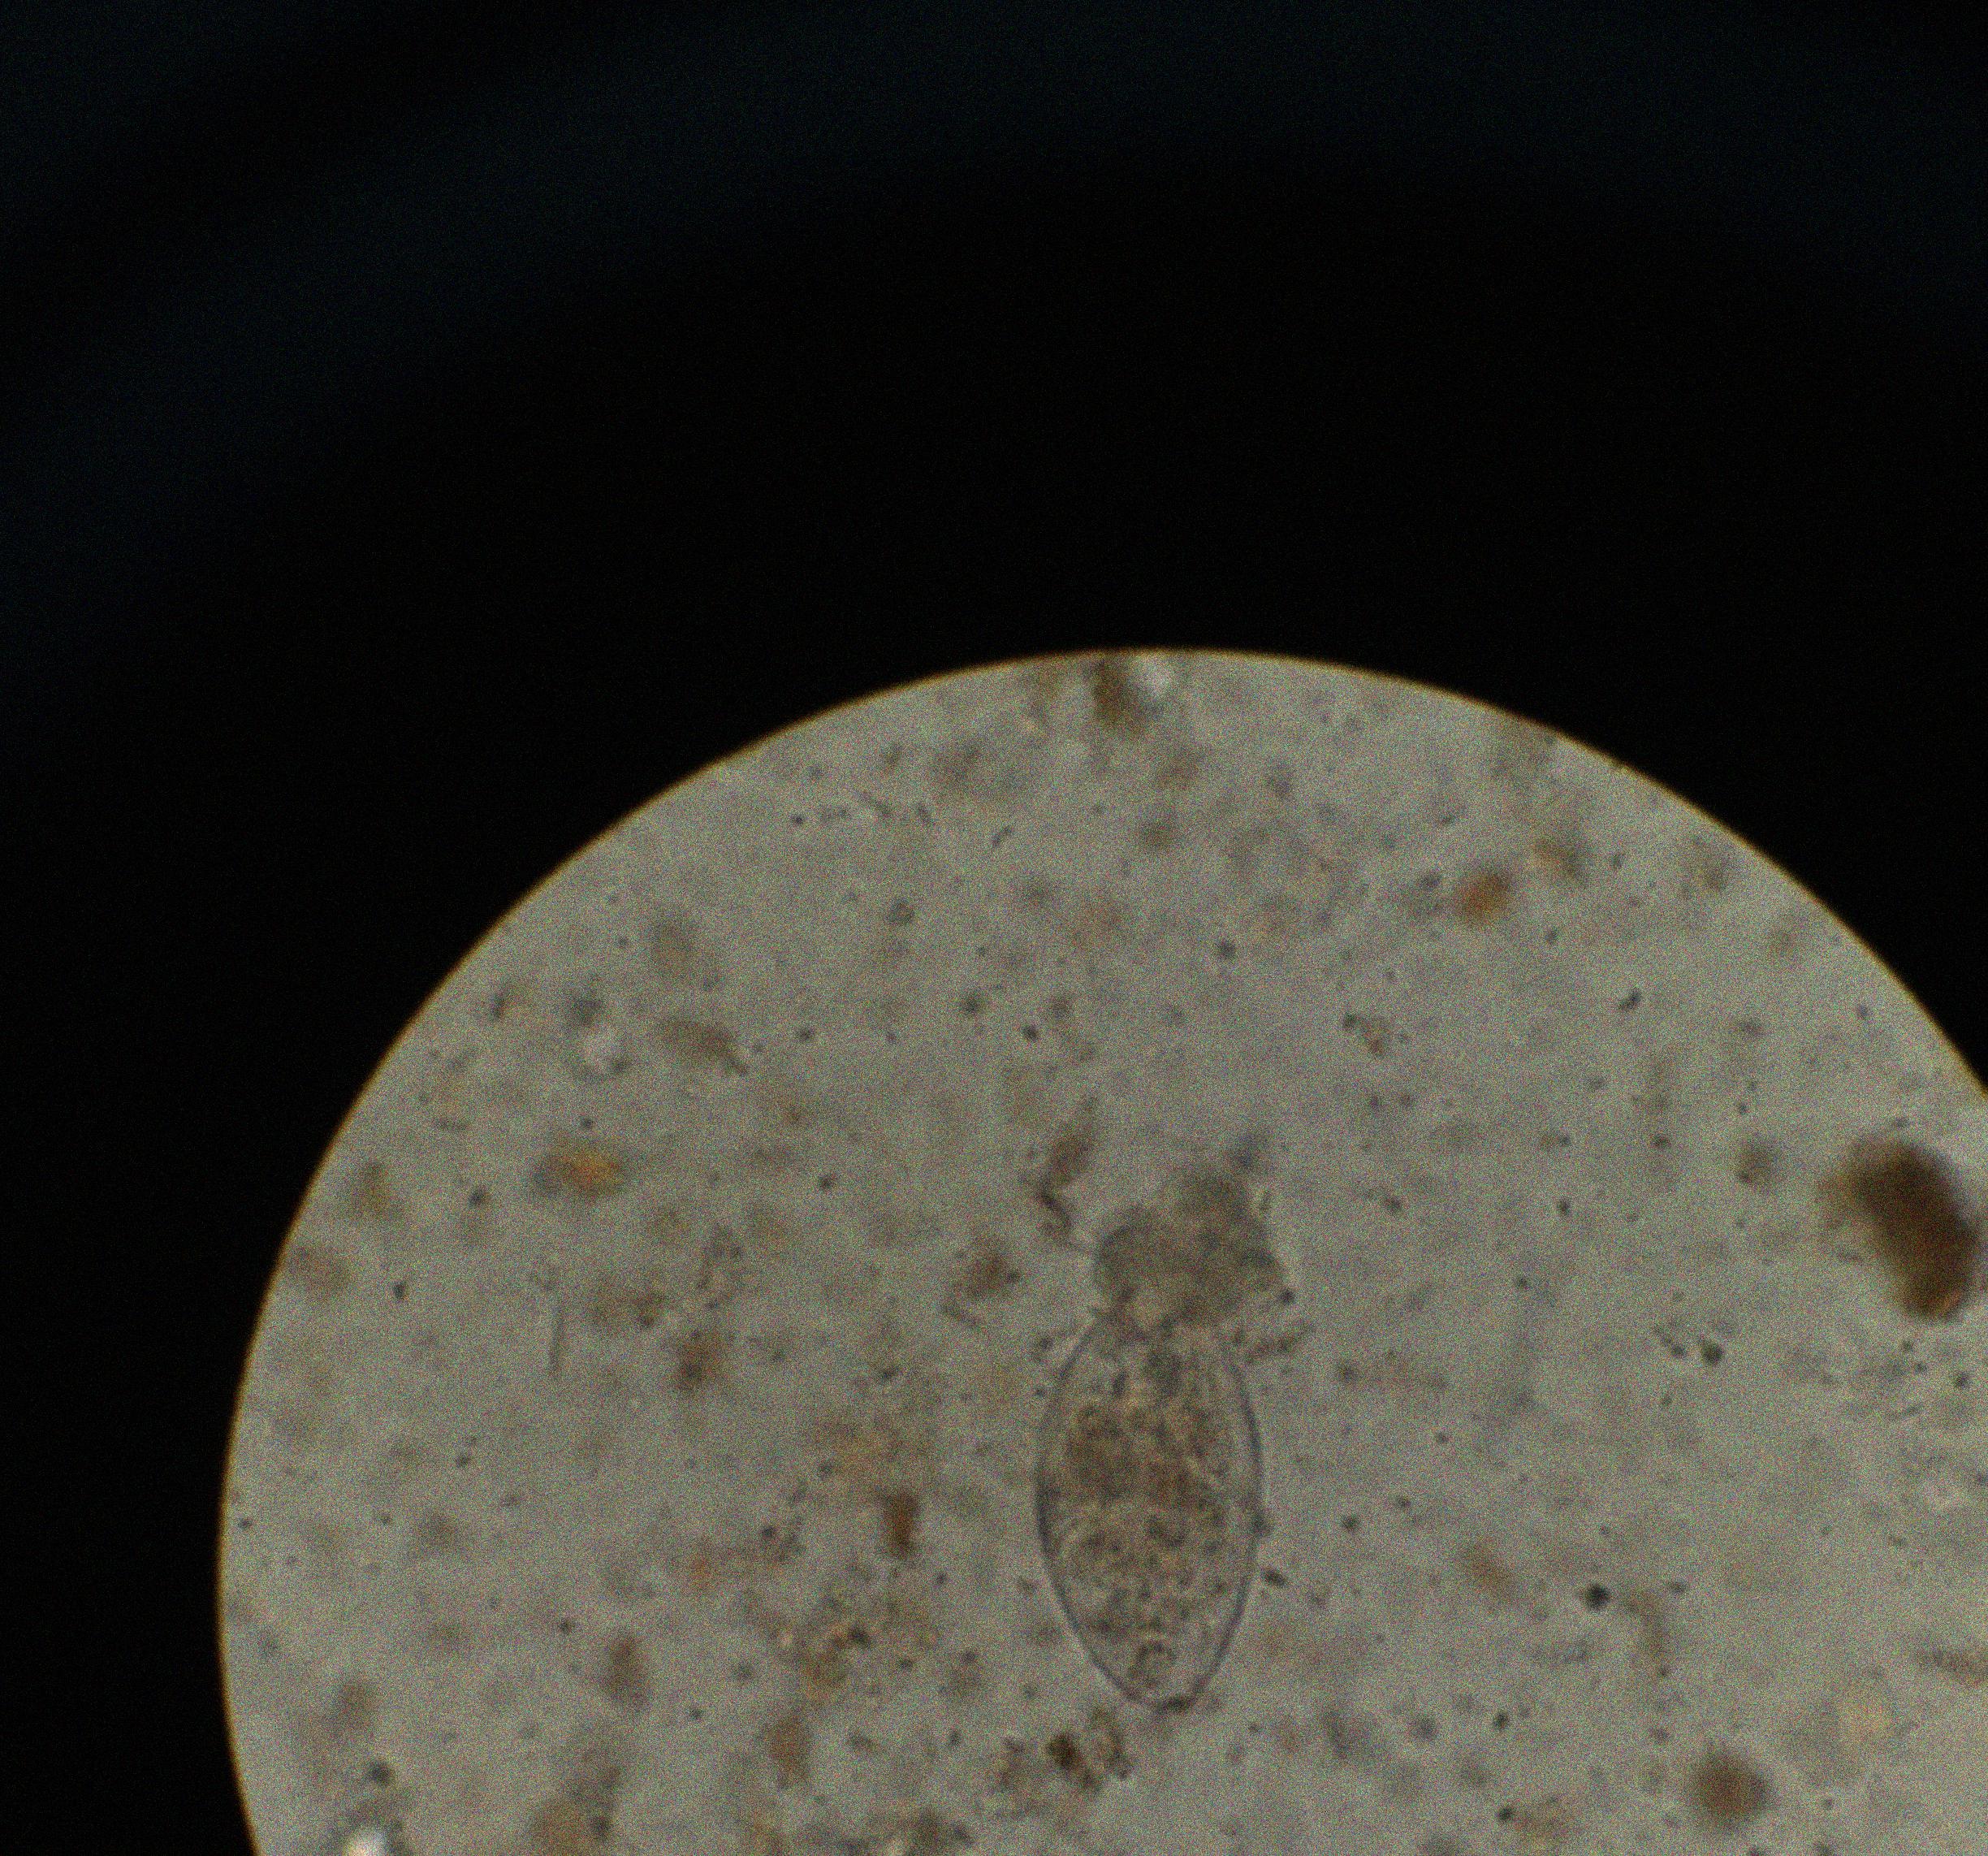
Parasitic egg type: Fasciolopsis buski